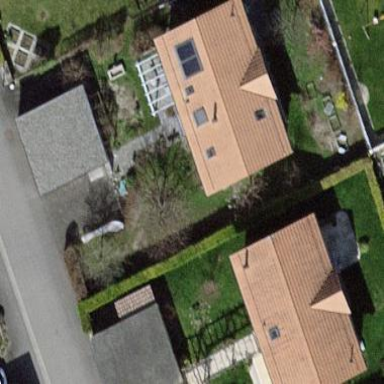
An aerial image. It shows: Gabled building with tile roof oriented along its length.